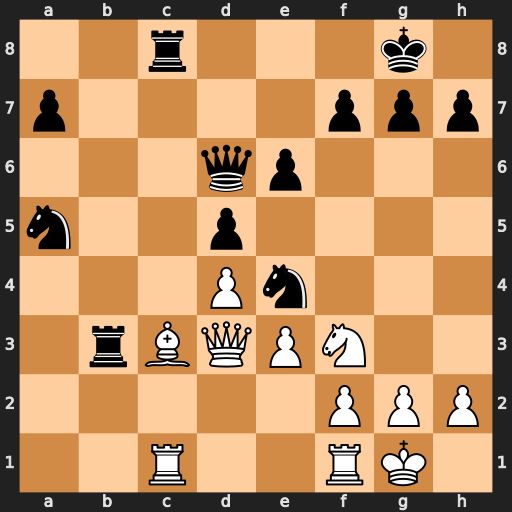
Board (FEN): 2r3k1/p4ppp/3qp3/n2p4/3Pn3/1rBQPN2/5PPP/2R2RK1
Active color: w
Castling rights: -
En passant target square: -
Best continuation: Bxa5 Rxc1 Qxb3 Rxf1+ Kxf1 Qa6+ Kg1